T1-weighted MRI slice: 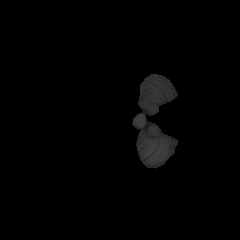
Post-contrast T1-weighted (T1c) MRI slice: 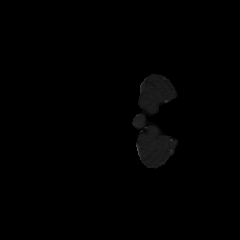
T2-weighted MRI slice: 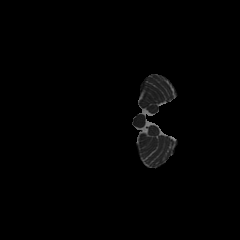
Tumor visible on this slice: no